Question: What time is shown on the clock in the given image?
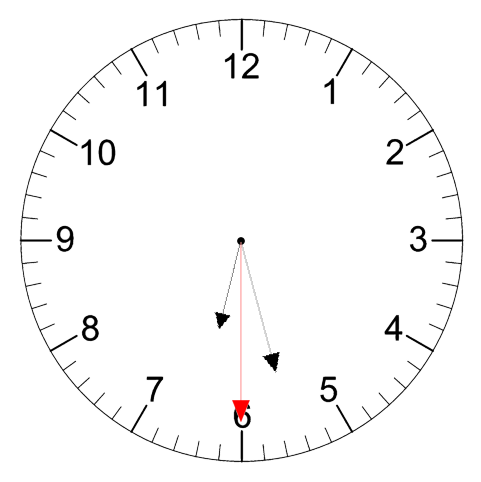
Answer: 06:27:30